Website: bh-photo
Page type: customer-info-address
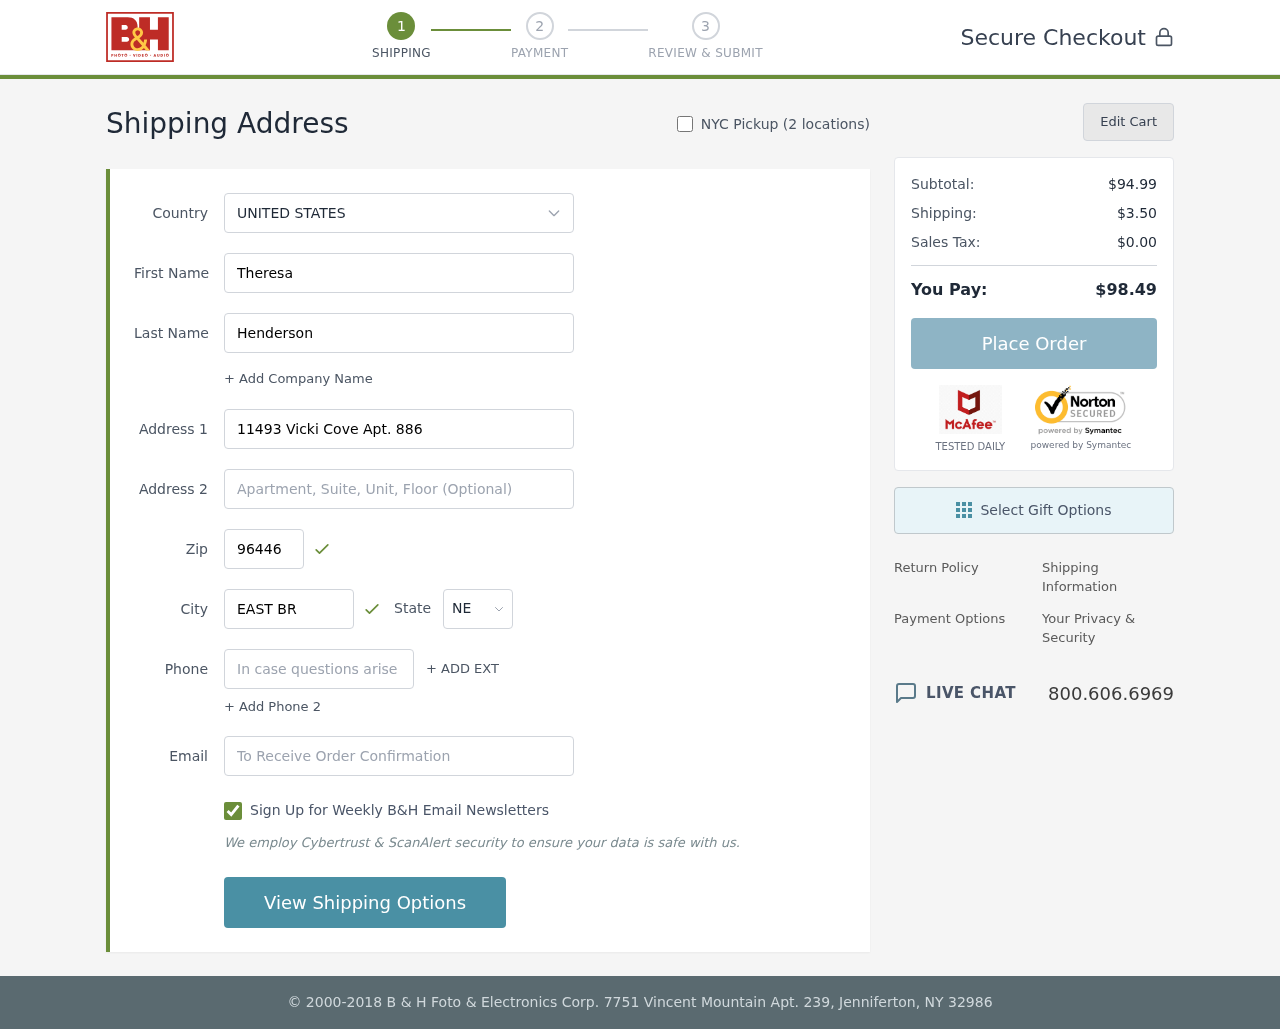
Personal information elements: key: PII_CITY
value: East Brian
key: PII_COUNTRY
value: United States
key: PII_EMAIL
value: thenderson@gmail.com
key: PII_FIRSTNAME
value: Theresa
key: PII_LASTNAME
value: Henderson
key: PII_PHONE
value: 2796385460
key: PII_POSTCODE
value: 96446
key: PII_STATE_ABBR
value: NE
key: PII_STREET
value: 11493 Vicki Cove Apt. 886
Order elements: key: ORDER_SUBTOTAL
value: $94.99
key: ORDER_SHIPPING_COST
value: $3.50
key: ORDER_TAX
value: $0.00
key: ORDER_TOTAL
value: $98.49